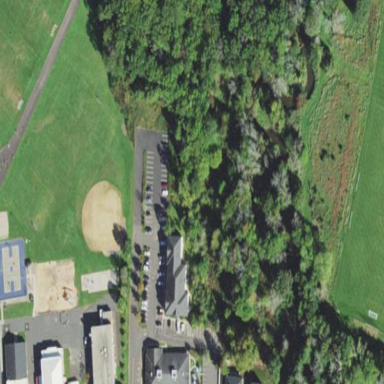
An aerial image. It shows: School.